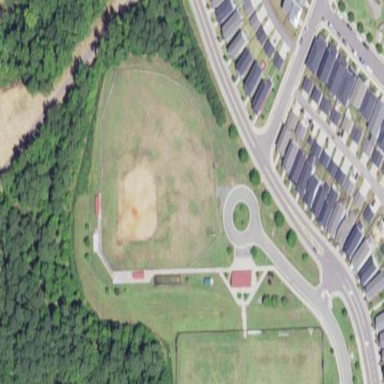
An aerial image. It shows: Baseball pitch enclosed by fence.